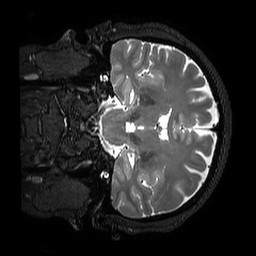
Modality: T2w
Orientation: coronal
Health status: ill
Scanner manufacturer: philips
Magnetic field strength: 3 T
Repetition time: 2.5 s
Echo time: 0.331 s